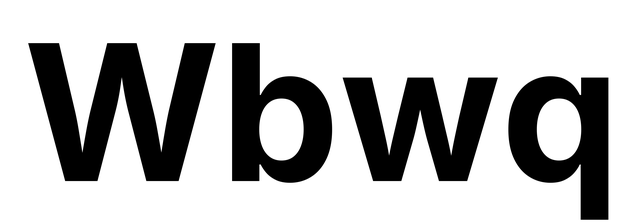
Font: Inter_Bold